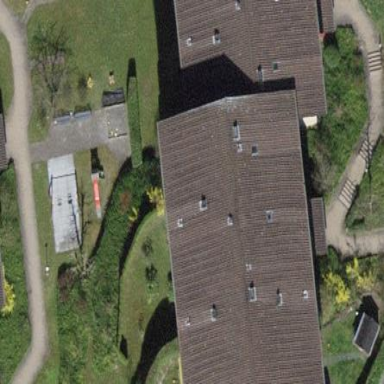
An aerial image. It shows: Gabled roof apartments building.